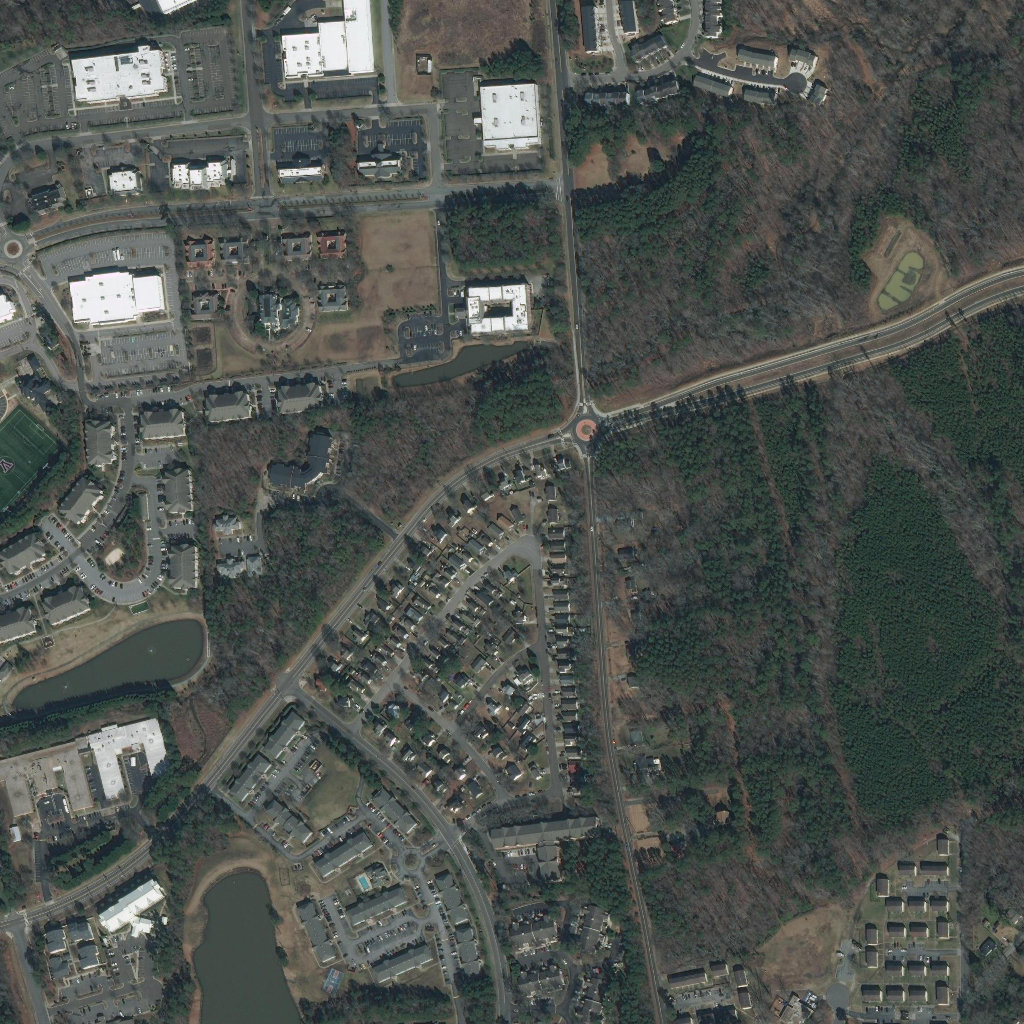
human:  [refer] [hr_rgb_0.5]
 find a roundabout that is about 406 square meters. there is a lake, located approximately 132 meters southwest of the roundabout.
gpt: <box>[[39, 83, 41, 85, 0]]</box>